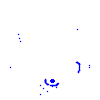
Particle: proton